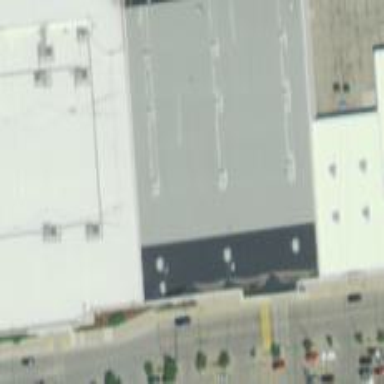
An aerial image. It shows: Department store building.